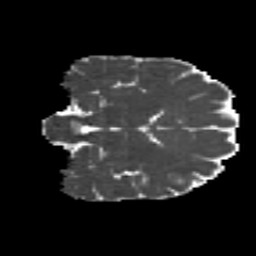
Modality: MD
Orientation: coronal
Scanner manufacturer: siemens
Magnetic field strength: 3 T
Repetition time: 4.16 s
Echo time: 0.0806 s